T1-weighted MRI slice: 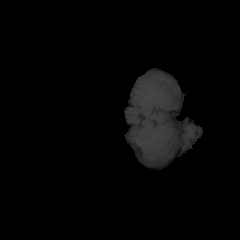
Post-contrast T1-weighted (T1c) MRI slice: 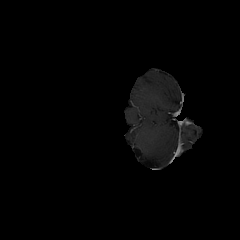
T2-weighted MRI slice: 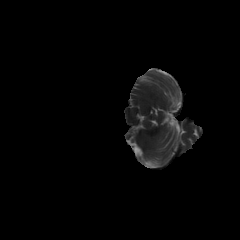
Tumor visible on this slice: no